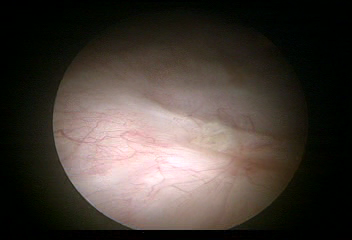
Modality: WLC
Class: Normal mucosa
Bladder cancer association: No